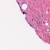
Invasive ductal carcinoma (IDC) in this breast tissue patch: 0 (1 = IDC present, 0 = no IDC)